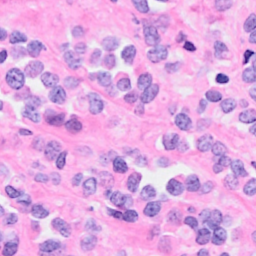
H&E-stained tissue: Breast